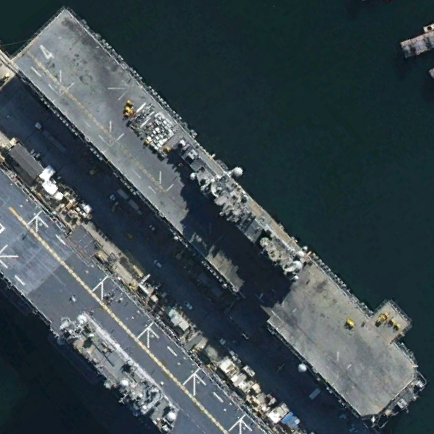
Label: assault